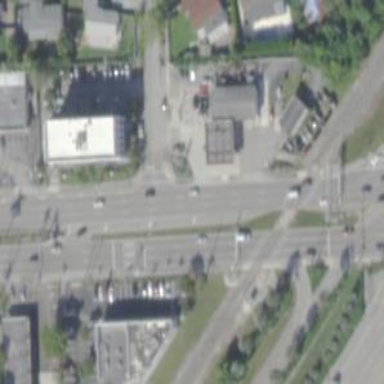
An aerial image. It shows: Uncontrolled road crossing with lines markings.